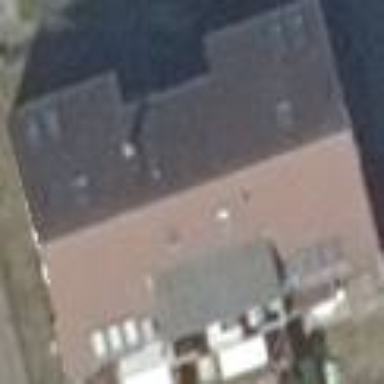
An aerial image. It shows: Terrace building with gabled roof.